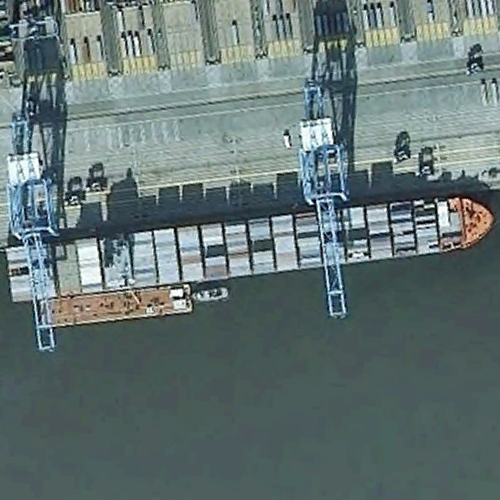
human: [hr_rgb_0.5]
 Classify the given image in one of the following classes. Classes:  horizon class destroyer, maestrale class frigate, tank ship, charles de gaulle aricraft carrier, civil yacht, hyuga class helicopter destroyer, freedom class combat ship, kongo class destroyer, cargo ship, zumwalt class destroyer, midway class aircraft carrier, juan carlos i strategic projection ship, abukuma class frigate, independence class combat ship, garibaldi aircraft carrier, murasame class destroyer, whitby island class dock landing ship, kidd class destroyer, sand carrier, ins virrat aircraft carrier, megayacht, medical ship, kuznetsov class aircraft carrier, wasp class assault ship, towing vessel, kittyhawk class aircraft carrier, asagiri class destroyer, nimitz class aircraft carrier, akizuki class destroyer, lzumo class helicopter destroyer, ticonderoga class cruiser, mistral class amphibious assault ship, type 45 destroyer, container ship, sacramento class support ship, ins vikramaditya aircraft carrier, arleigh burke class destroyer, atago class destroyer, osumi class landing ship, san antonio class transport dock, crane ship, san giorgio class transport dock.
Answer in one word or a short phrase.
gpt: Container ship